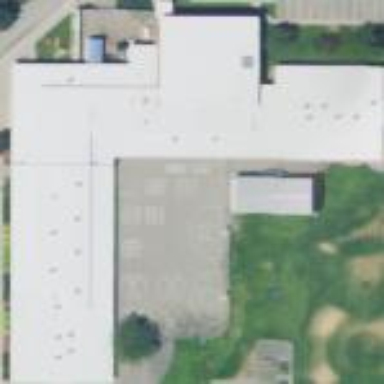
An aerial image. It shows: School building.